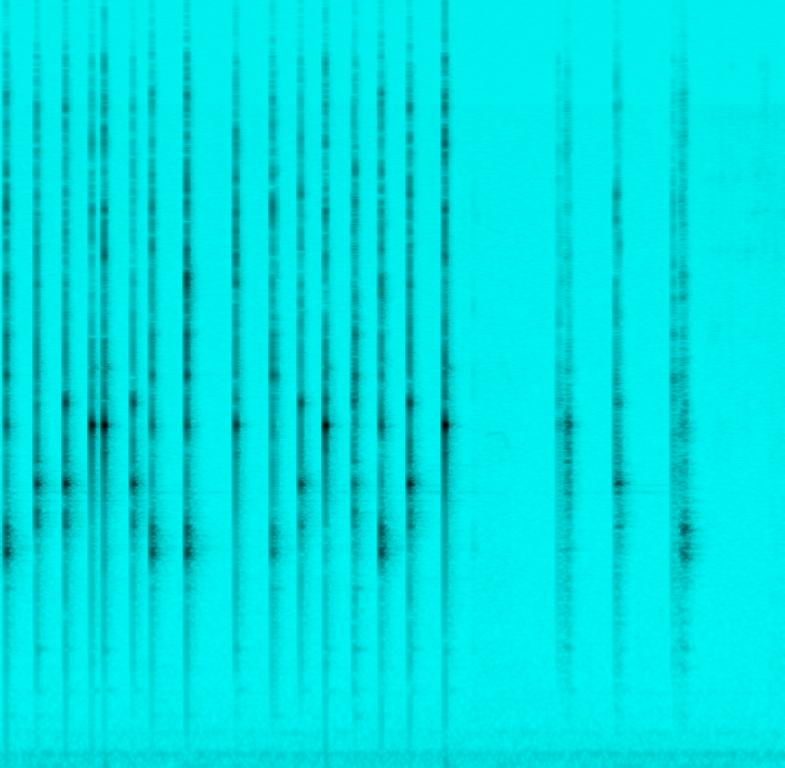
In this clip, a wooden percussion instrument is being played in a rhythmic manner. The instrument has a hollow sound, which also creates a partially melodic tone amidst the percussion.